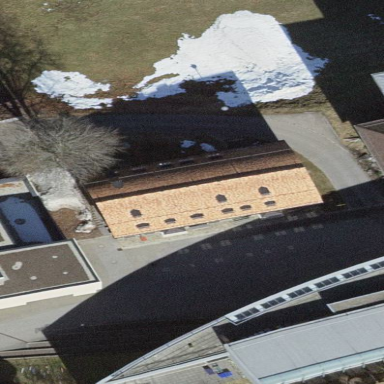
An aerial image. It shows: School building.